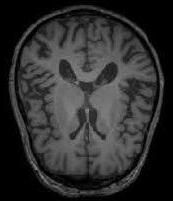
Label: notumor